Brain MRI, modality: hrT2
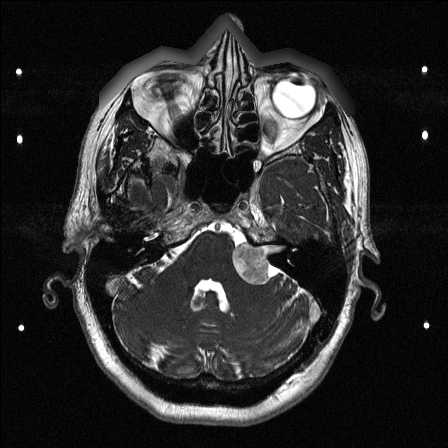